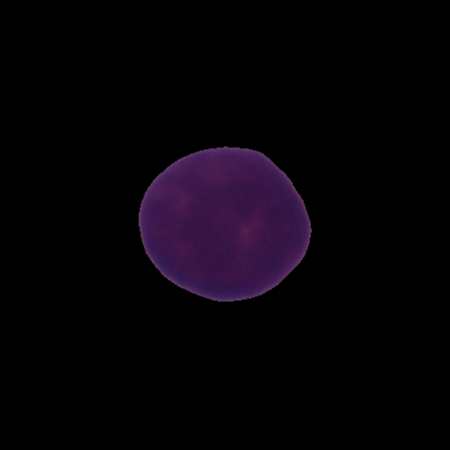
Label: healthy